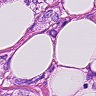
Metastatic tissue present: yes